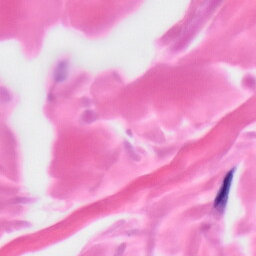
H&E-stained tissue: Skin